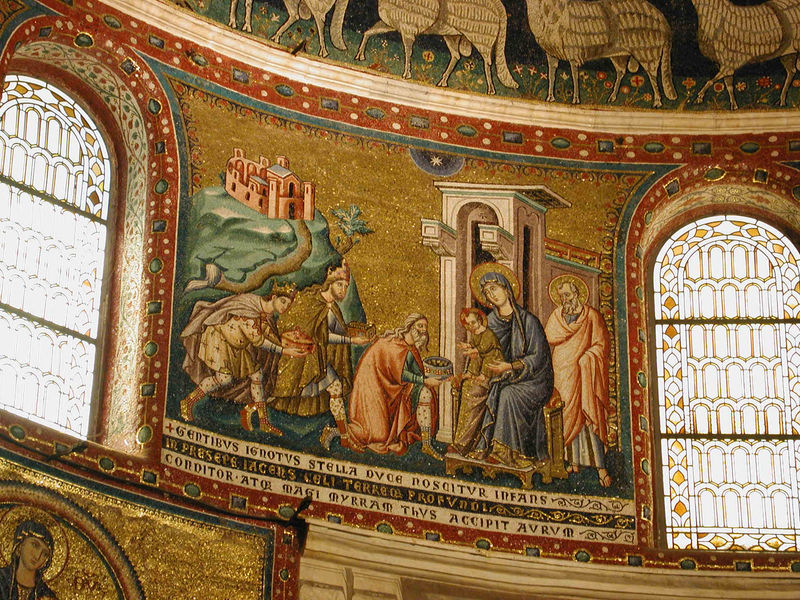
Titel: Santa Maria in Trastevere, Rom
Standort: Rom, S. Maria in Trastevere (EU - I - Latium)
Schlagwörter: gemälde, fenster, kirche, gold, schrift, könig, wandgemälde, wandmalerei, lamm, stern, mosaik, christus, jesus, heilige, opfer, maria, anbetung, jerusalem, josef, latein, geschenke, gaben, heilige drei könige, kheilige